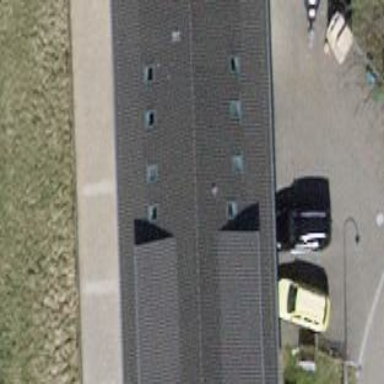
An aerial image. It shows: Building with tiled roof.